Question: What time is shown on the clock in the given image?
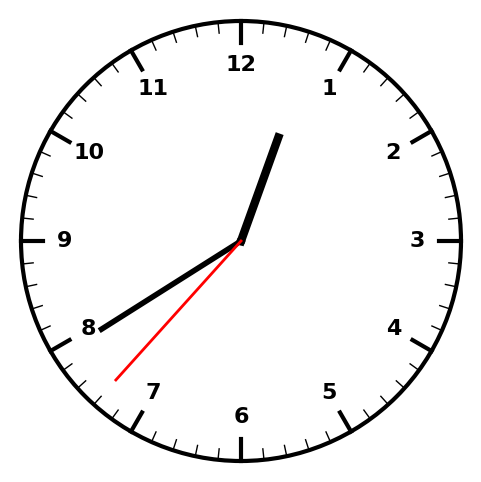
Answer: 12:39:37